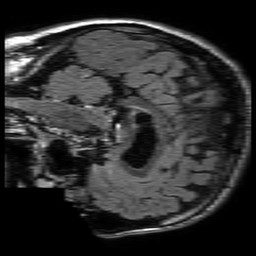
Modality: FLAIR
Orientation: sagittal
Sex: male
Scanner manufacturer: philips
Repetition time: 11 s
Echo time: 0.125 s